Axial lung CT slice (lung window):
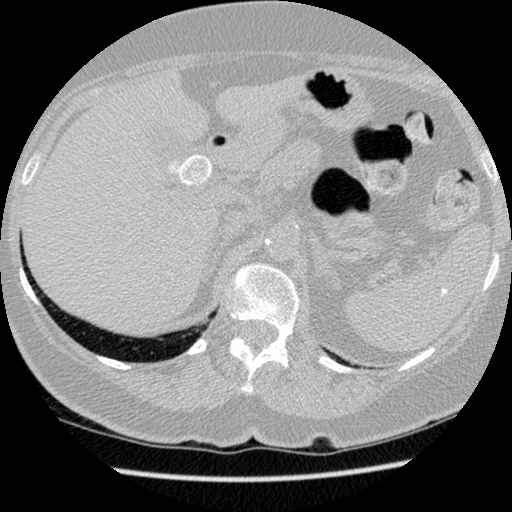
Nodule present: no